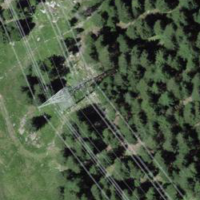
EUNIS habitat code: 43
Species observed at this site:
Boloria titania